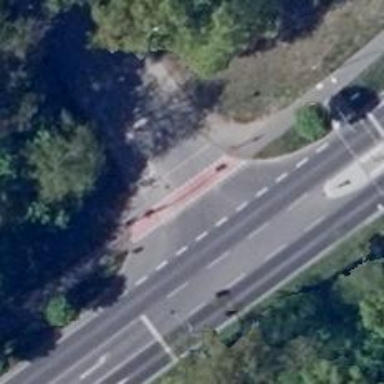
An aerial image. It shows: Road crossing with traffic signals.